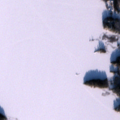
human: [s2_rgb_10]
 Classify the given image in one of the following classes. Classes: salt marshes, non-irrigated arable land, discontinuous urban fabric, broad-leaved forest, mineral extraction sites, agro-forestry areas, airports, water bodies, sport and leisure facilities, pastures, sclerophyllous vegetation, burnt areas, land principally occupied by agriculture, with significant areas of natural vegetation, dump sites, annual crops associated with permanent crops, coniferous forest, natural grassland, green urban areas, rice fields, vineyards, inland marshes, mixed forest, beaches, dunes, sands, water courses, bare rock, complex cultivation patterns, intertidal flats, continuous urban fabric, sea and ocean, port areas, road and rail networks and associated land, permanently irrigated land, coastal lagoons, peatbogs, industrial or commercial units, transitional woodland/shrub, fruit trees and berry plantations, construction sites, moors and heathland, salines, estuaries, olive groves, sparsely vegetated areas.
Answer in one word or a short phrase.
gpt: mixed forest, water bodies